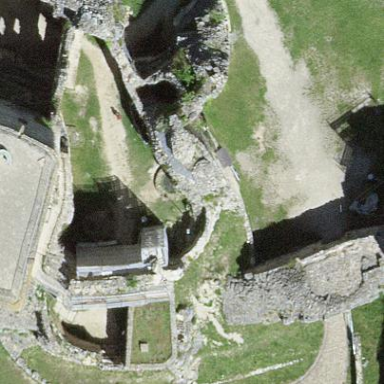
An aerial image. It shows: Ruins of castle surrounded by wall.